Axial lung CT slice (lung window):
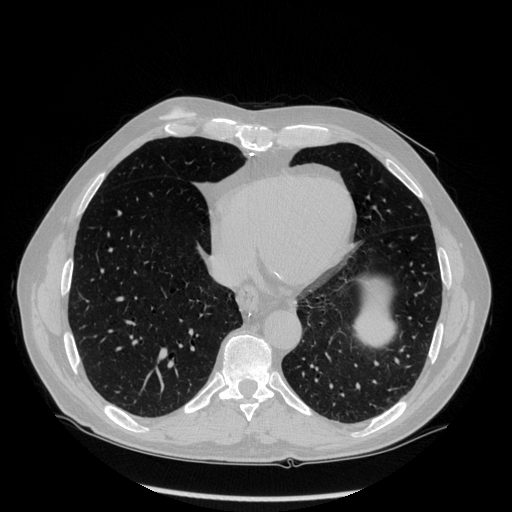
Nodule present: no